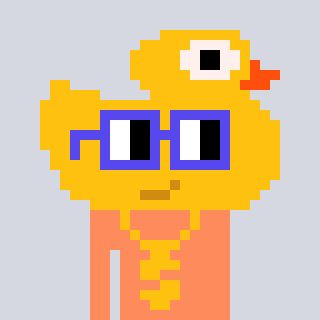
a pixel art character with square blue glasses, a ducky-shaped head and a peachy-colored body on a cool background